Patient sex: M
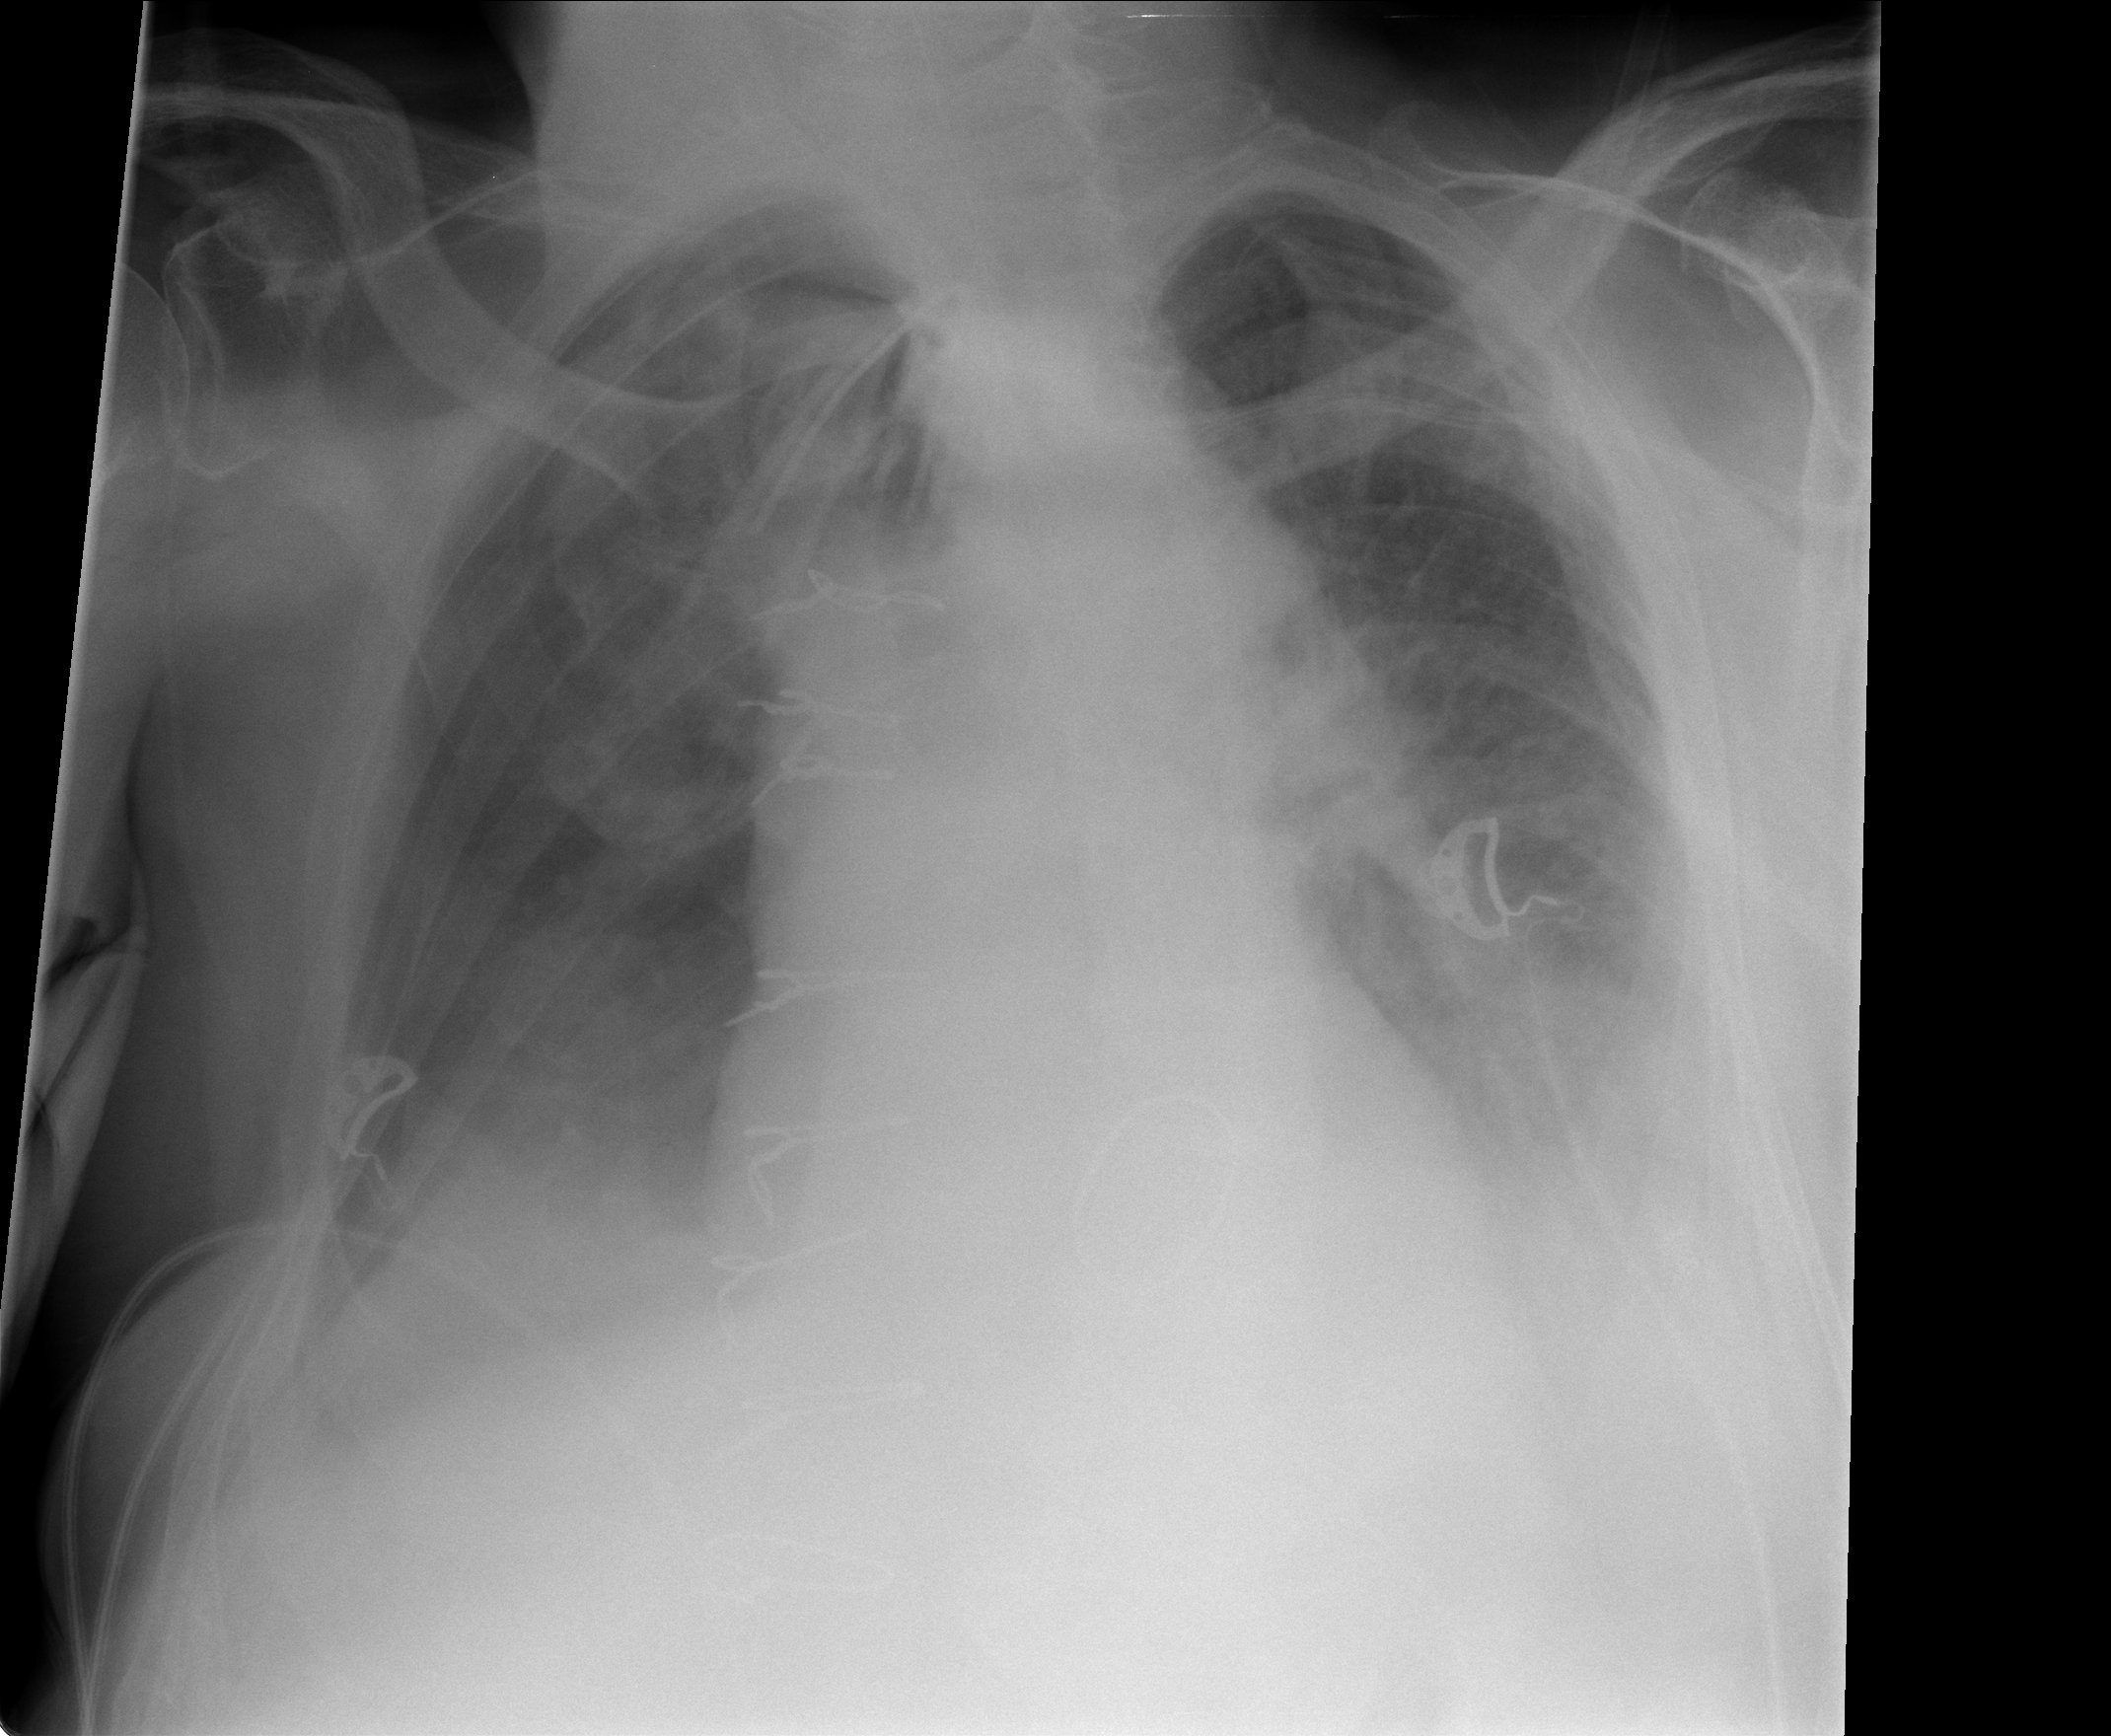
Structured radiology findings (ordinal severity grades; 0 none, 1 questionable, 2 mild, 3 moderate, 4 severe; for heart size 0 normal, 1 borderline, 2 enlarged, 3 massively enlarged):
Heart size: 1
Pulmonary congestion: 2
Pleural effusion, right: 1
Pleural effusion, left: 2
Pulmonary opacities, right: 0
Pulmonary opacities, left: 0
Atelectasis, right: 3
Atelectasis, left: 2